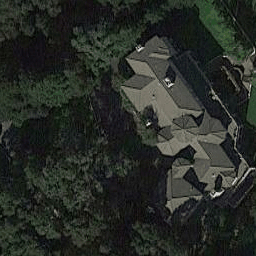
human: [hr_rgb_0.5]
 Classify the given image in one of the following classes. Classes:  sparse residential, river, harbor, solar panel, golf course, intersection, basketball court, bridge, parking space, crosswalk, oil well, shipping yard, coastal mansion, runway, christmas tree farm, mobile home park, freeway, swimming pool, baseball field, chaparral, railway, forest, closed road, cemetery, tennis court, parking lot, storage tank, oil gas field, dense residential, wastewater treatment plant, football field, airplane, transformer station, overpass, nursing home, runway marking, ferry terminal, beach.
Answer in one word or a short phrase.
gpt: sparse residential